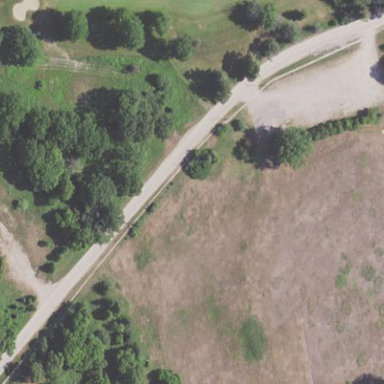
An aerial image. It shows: Grassy area designated as driving range for golf.